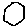
Label: hexagon